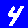
Digit: 4